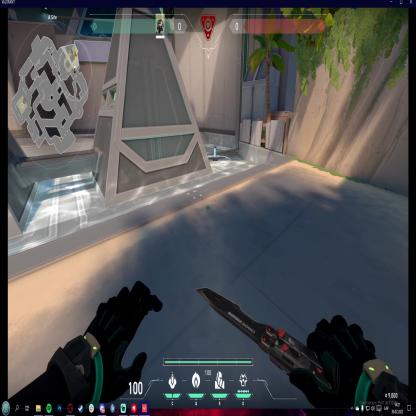
Label: planted spike